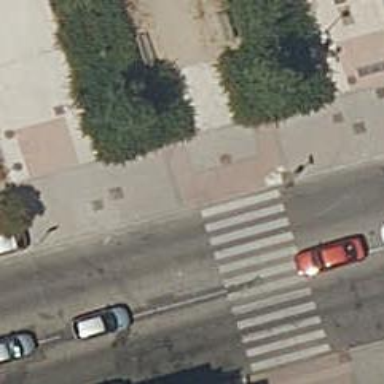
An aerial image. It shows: Pedestrian road.